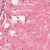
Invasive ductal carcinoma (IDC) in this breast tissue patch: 0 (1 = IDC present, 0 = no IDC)